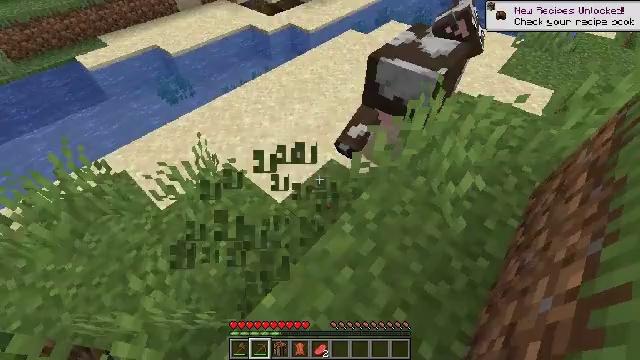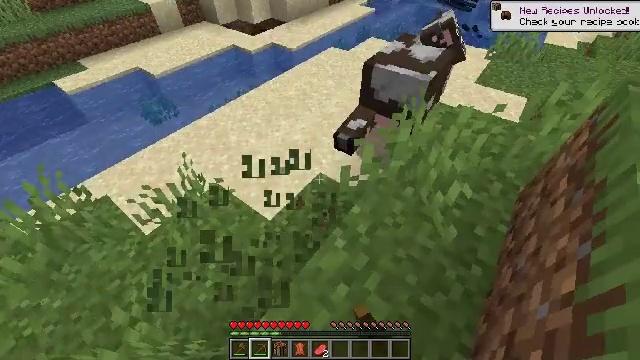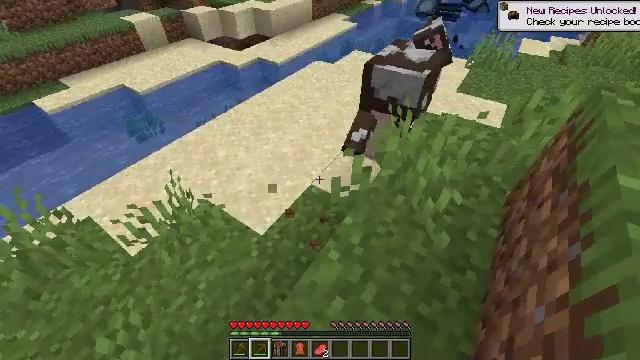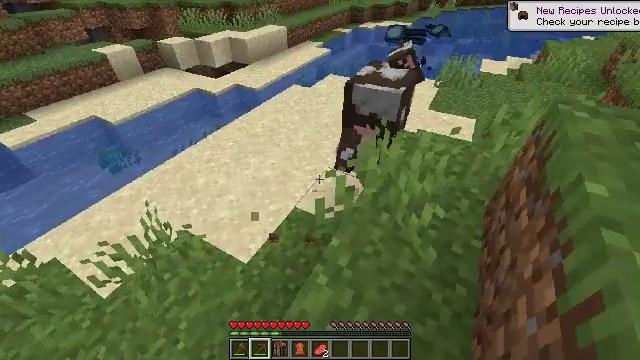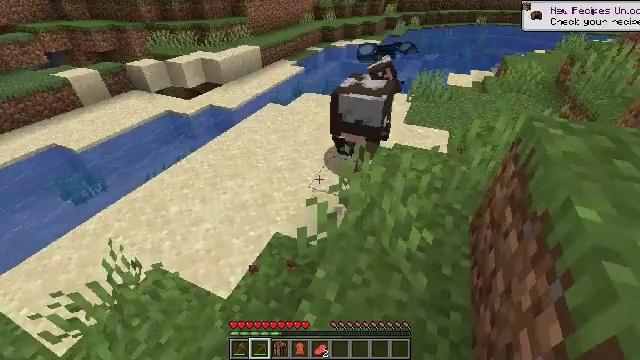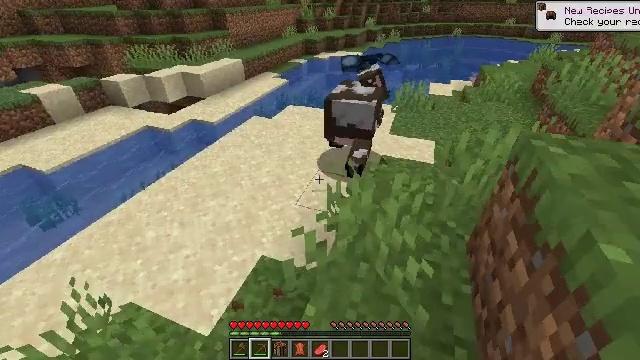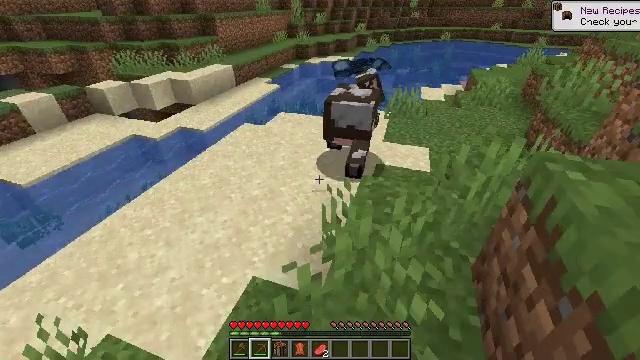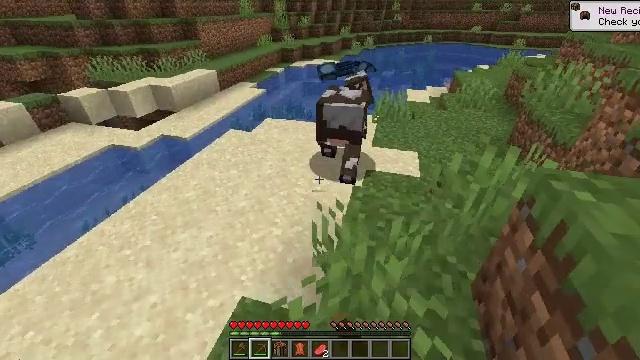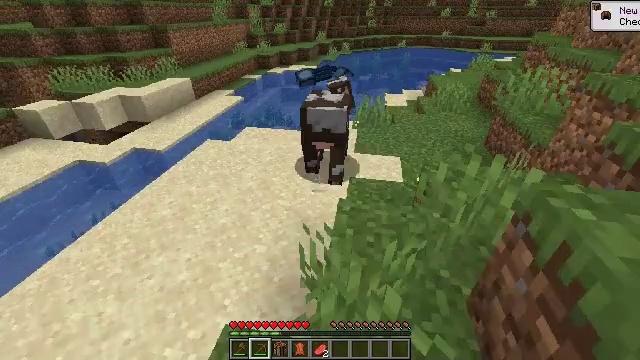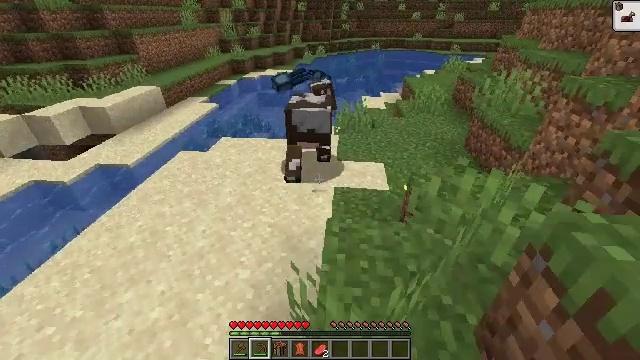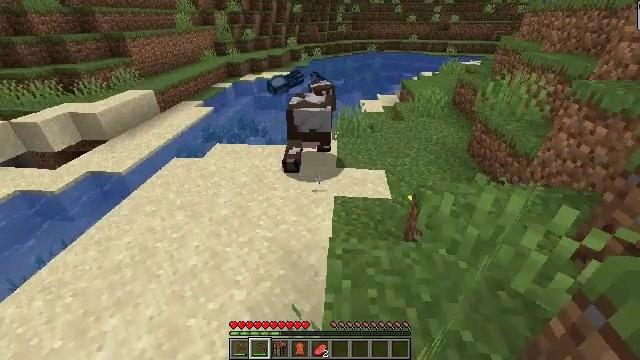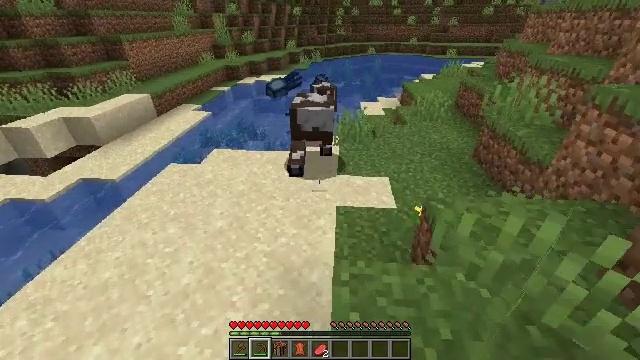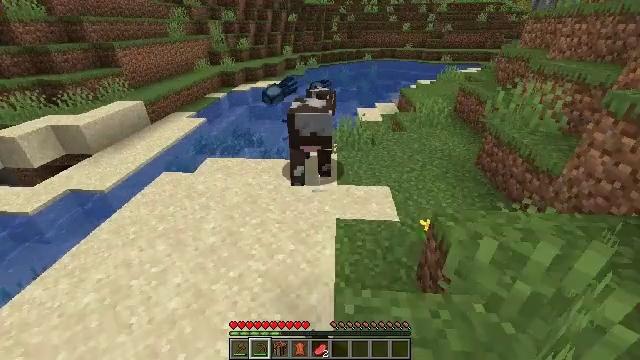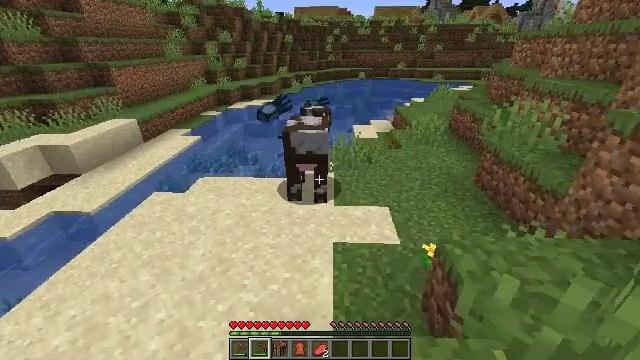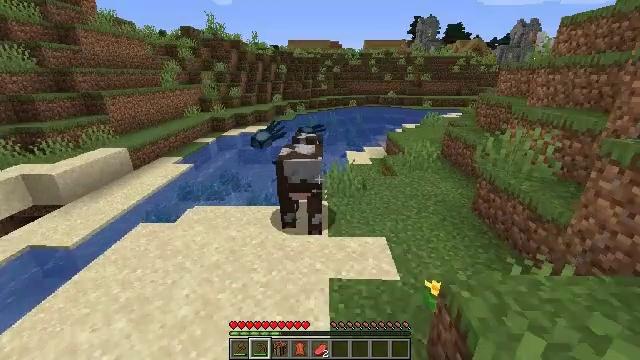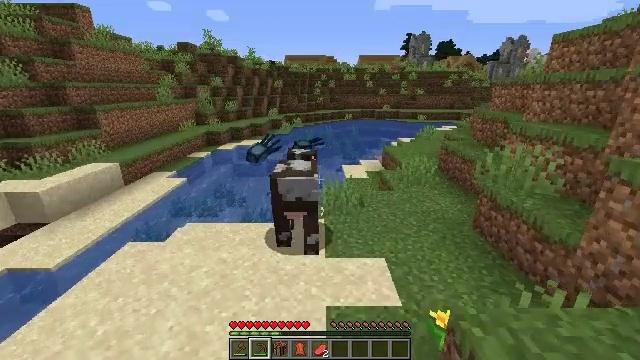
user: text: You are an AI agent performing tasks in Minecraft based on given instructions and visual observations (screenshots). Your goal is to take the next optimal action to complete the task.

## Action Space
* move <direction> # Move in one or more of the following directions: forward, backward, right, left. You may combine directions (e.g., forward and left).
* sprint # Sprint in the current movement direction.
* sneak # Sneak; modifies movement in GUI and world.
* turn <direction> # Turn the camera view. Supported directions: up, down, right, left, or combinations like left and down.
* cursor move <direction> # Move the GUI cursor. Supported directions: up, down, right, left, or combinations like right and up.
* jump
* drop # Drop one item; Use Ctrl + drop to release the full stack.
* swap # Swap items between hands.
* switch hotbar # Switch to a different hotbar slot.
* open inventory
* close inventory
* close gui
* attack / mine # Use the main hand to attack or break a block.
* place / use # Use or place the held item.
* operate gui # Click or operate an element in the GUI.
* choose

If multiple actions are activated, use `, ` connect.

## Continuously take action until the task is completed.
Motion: motion action
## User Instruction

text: Kill the cow.
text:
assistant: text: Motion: turn right and up, attack / mine
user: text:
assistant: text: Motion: turn right and up, attack / mine
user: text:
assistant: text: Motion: move forward, turn right and up, attack / mine
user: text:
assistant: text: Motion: move forward, turn right and up
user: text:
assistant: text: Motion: move forward, turn right and up
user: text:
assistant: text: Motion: move forward, turn right, attack / mine
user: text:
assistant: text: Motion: move forward, turn right, attack / mine
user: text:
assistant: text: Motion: move forward, turn right and up, attack / mine
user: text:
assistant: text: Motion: move forward, turn right, attack / mine
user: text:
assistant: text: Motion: move forward
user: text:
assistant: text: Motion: move forward, attack / mine
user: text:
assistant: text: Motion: move forward, attack / mine
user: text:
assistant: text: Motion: move forward, turn right and up, attack / mine
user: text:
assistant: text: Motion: move forward, turn right and up
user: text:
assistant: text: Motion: move forward, turn up
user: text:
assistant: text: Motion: move forward, turn right and up
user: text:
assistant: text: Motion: move forward, turn right and up
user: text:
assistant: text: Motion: move forward
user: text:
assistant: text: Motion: move forward
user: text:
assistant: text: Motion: move forward
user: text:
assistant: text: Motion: move forward, turn left and down
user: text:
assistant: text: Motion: move forward, turn left and down
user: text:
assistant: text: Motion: move forward, turn left and down
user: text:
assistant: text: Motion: move forward, turn left and down, attack / mine
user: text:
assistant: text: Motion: attack / mine
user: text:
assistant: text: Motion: attack / mine
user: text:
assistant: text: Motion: turn right and up
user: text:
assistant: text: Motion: turn right and up, attack / mine
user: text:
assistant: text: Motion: attack / mine
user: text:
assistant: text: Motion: turn right and up, attack / mine